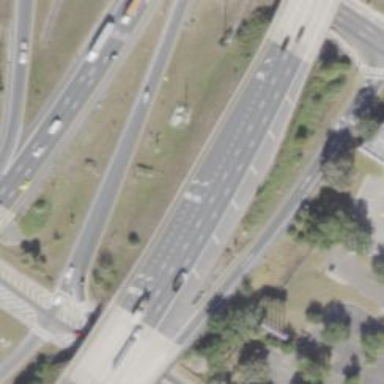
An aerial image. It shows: Motorway.